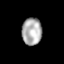
Tissue: lung
Cell type: Epithelial cells
Senescence score: 0.2319
Nuclear area (px): 531
Mean DAPI intensity: 172.388